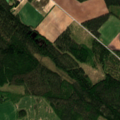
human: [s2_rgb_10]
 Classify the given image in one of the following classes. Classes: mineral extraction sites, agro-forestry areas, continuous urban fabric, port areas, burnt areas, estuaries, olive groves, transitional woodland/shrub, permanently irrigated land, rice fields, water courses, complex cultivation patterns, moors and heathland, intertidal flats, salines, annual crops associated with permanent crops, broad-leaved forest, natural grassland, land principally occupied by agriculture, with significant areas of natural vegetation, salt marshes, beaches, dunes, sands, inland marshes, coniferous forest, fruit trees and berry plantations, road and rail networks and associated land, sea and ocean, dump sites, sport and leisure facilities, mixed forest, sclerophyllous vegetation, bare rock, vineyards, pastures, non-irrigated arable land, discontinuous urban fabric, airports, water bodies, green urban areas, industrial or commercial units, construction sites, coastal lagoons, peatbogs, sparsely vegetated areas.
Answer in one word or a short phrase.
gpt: non-irrigated arable land, coniferous forest, mixed forest, transitional woodland/shrub